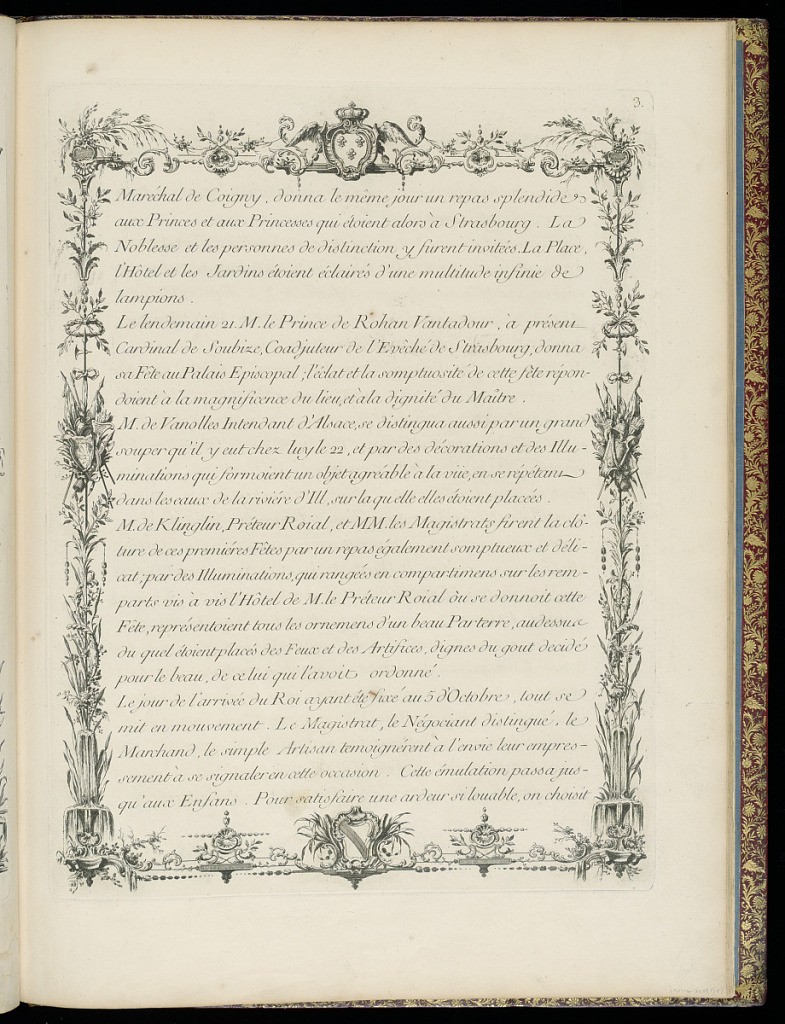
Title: DESCRIPTION DES FÊTES DONNÉES PAR LA VILLE DE STRASBOURG Pour la Convalescence du Roi : à l’arrivée et pendant le séjour de Sa Majesté en cette Ville.
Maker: Johann Martin Weis, French, 1711 - 1751
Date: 1745
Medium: Etching and engraving on paper
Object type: Print
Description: Third page (recto) of the engraved text describing the festivities, within a rocaille border, topped with the French royal coat of arms and the city of Strasbourg's coat of arms on the bottom. The border is decorated with flowers, c-scrolls, fleurons, shells, interlaced L's water, reeds, leaves, flowers, and acanthus leaves, with military trophies on each side. Fourth page (verso) of the engraved text describing the festivities, within a rocaille border, topped with a cartouche with the royal interlaced L's, and the city of Strasbourg's coat of arms on the bottom. The border is decorated with similar motifs, without the military trophies, and with two fountains with putti and swans.